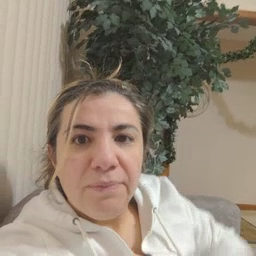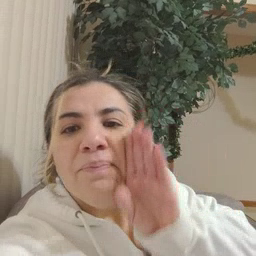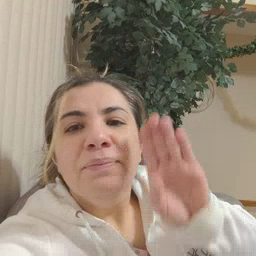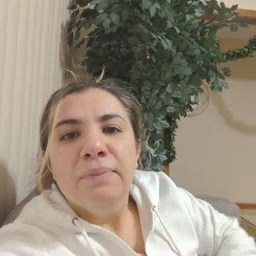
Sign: brown